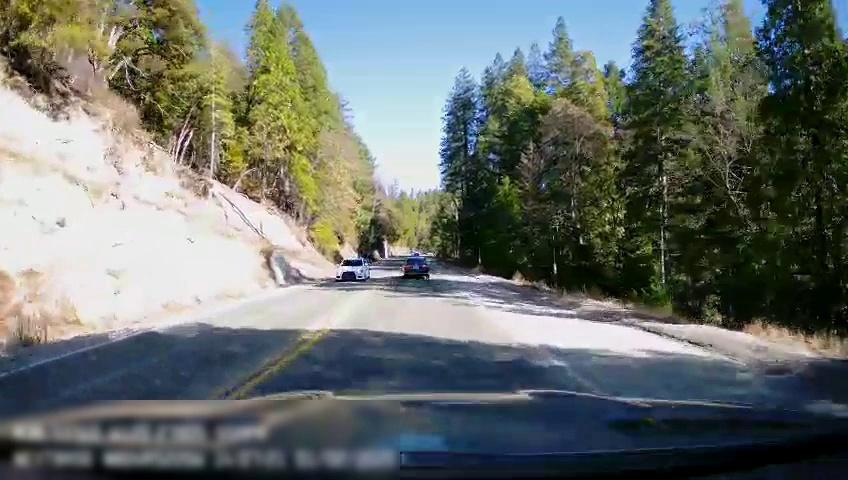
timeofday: Day
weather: Sunny
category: Drivable Space
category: Vehicles | Car
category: Vehicles | Car
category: Lanes | Opposite Lane
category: Lanes | Opposite Lane
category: Lanes | Current Lane